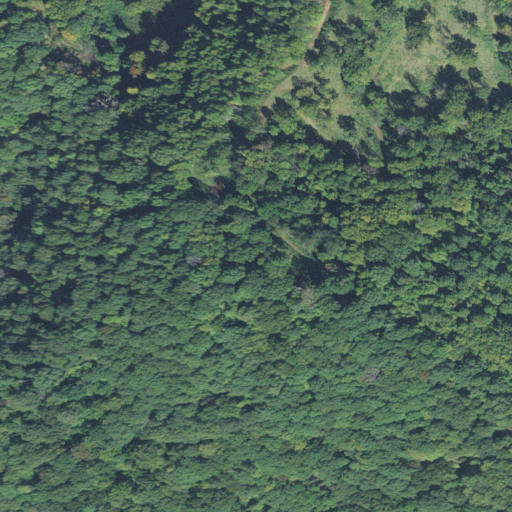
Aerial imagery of mountain in North Carolina named Mill Mountain containing only deciduous forest